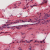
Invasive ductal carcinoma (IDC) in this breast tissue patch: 0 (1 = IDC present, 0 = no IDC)